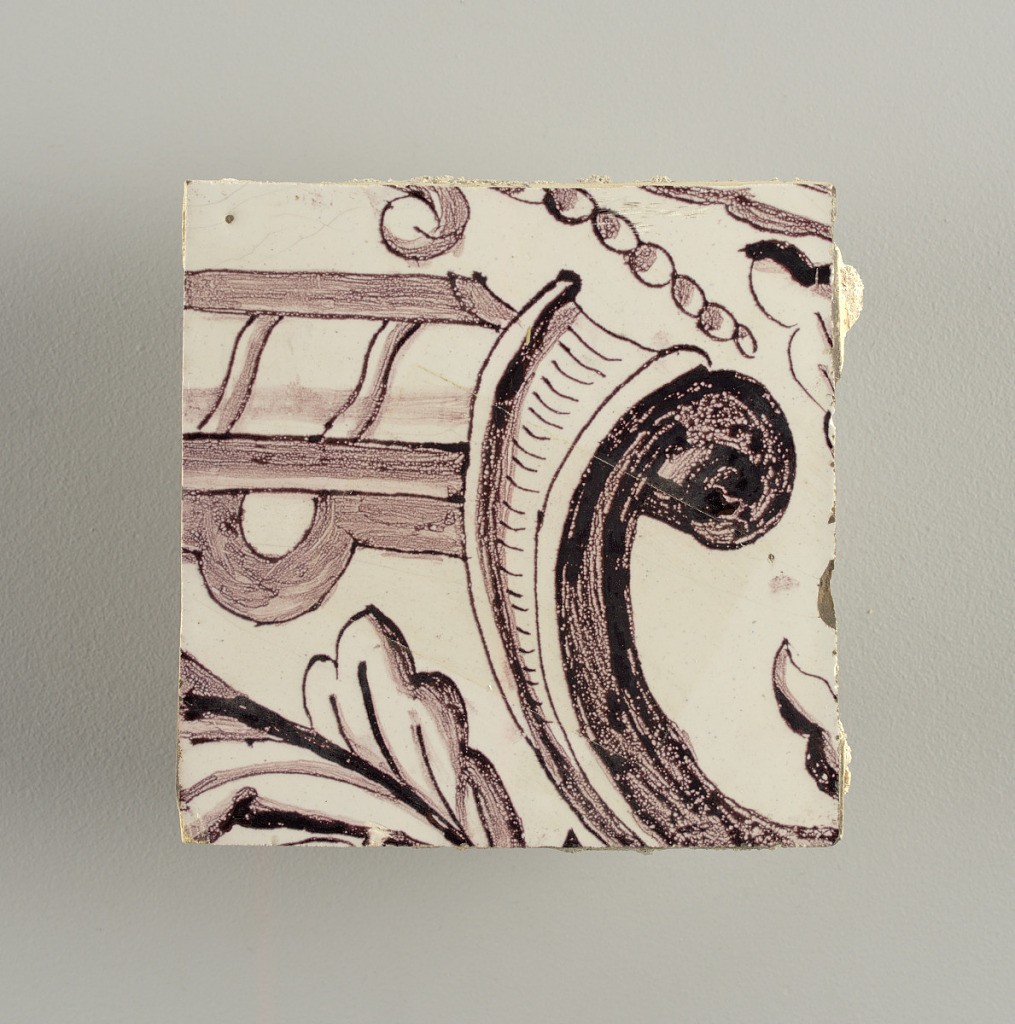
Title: Wall facing
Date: ca. 1725
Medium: Tin-glazed earthenware, underglaze
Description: Horizontal rectangle.  Thirty-seven tiles wide and twenty-one high with opening for door or window nineteen and one-half tiles high and twelve wide.  To left and right of opening, centered canopy above. Left, woman representing Hope, right, a sculputure urn.  Centered above opening, a mascaron.  Arabesque design of foliage.